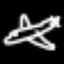
Label: airplane